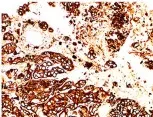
Histopathology and immunohistochemistry of the intracranial metastatic serous carcinoma. (F) Cytokeratin-7 immunostain at 200 x magnification with strong cytoplasmic reactivity.
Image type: pathology (immunostaining)